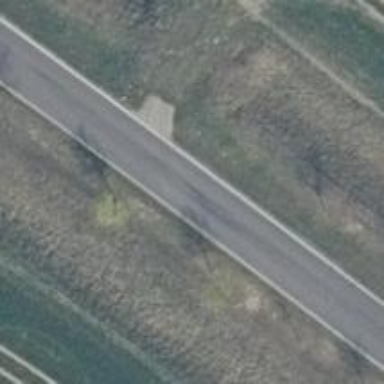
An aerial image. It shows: Tertiary road.